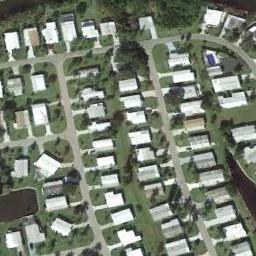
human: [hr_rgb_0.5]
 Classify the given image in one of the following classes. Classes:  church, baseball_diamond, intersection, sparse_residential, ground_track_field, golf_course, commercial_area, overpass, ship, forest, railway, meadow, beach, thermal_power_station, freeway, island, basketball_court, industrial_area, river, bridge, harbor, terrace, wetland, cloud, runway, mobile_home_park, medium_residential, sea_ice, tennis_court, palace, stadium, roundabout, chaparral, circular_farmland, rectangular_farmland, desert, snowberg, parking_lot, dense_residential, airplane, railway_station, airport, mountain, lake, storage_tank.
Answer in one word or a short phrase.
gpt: mobile_home_park